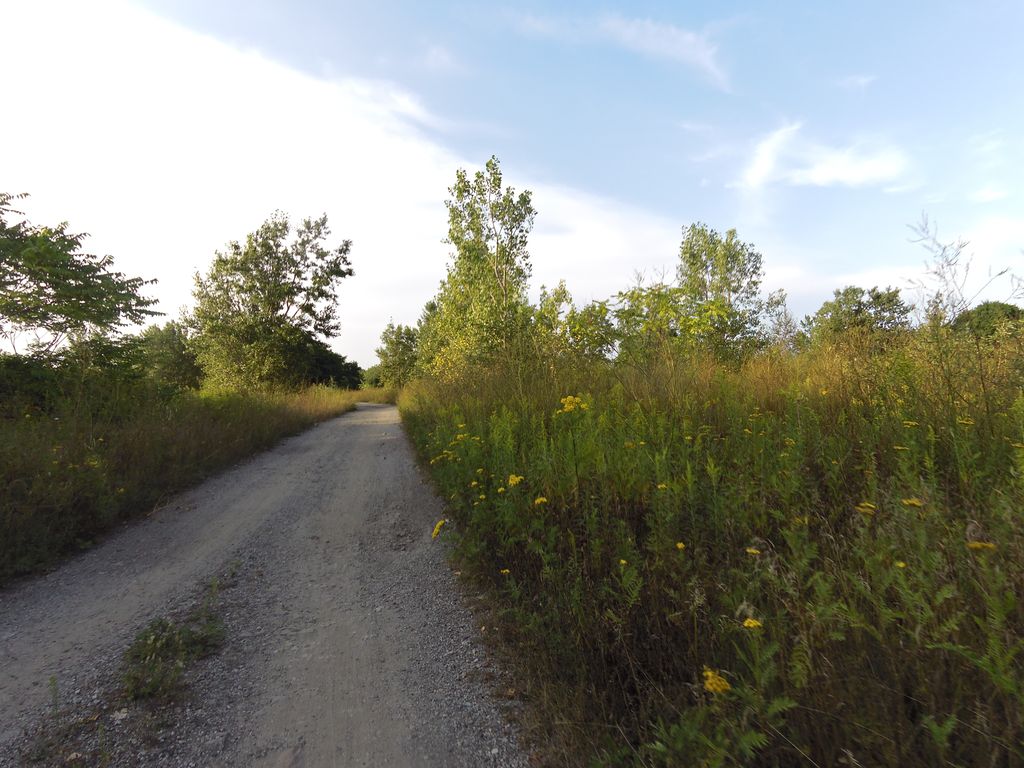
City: toronto